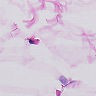
Metastatic tissue present: no